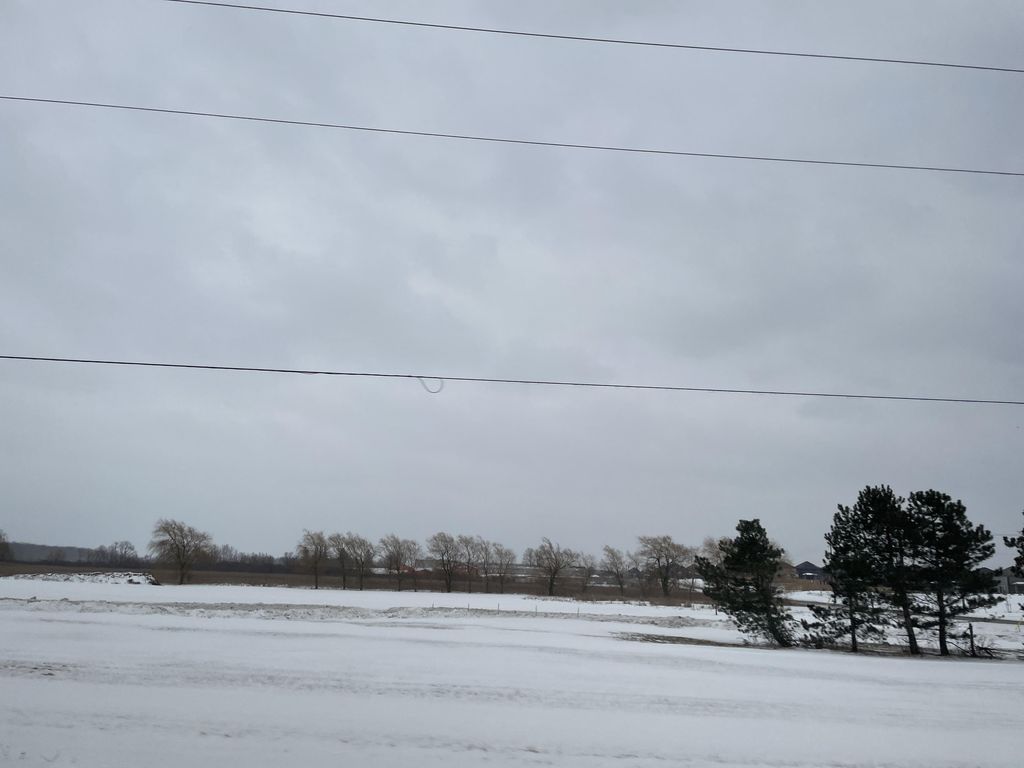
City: kitchener-waterloo